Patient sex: M
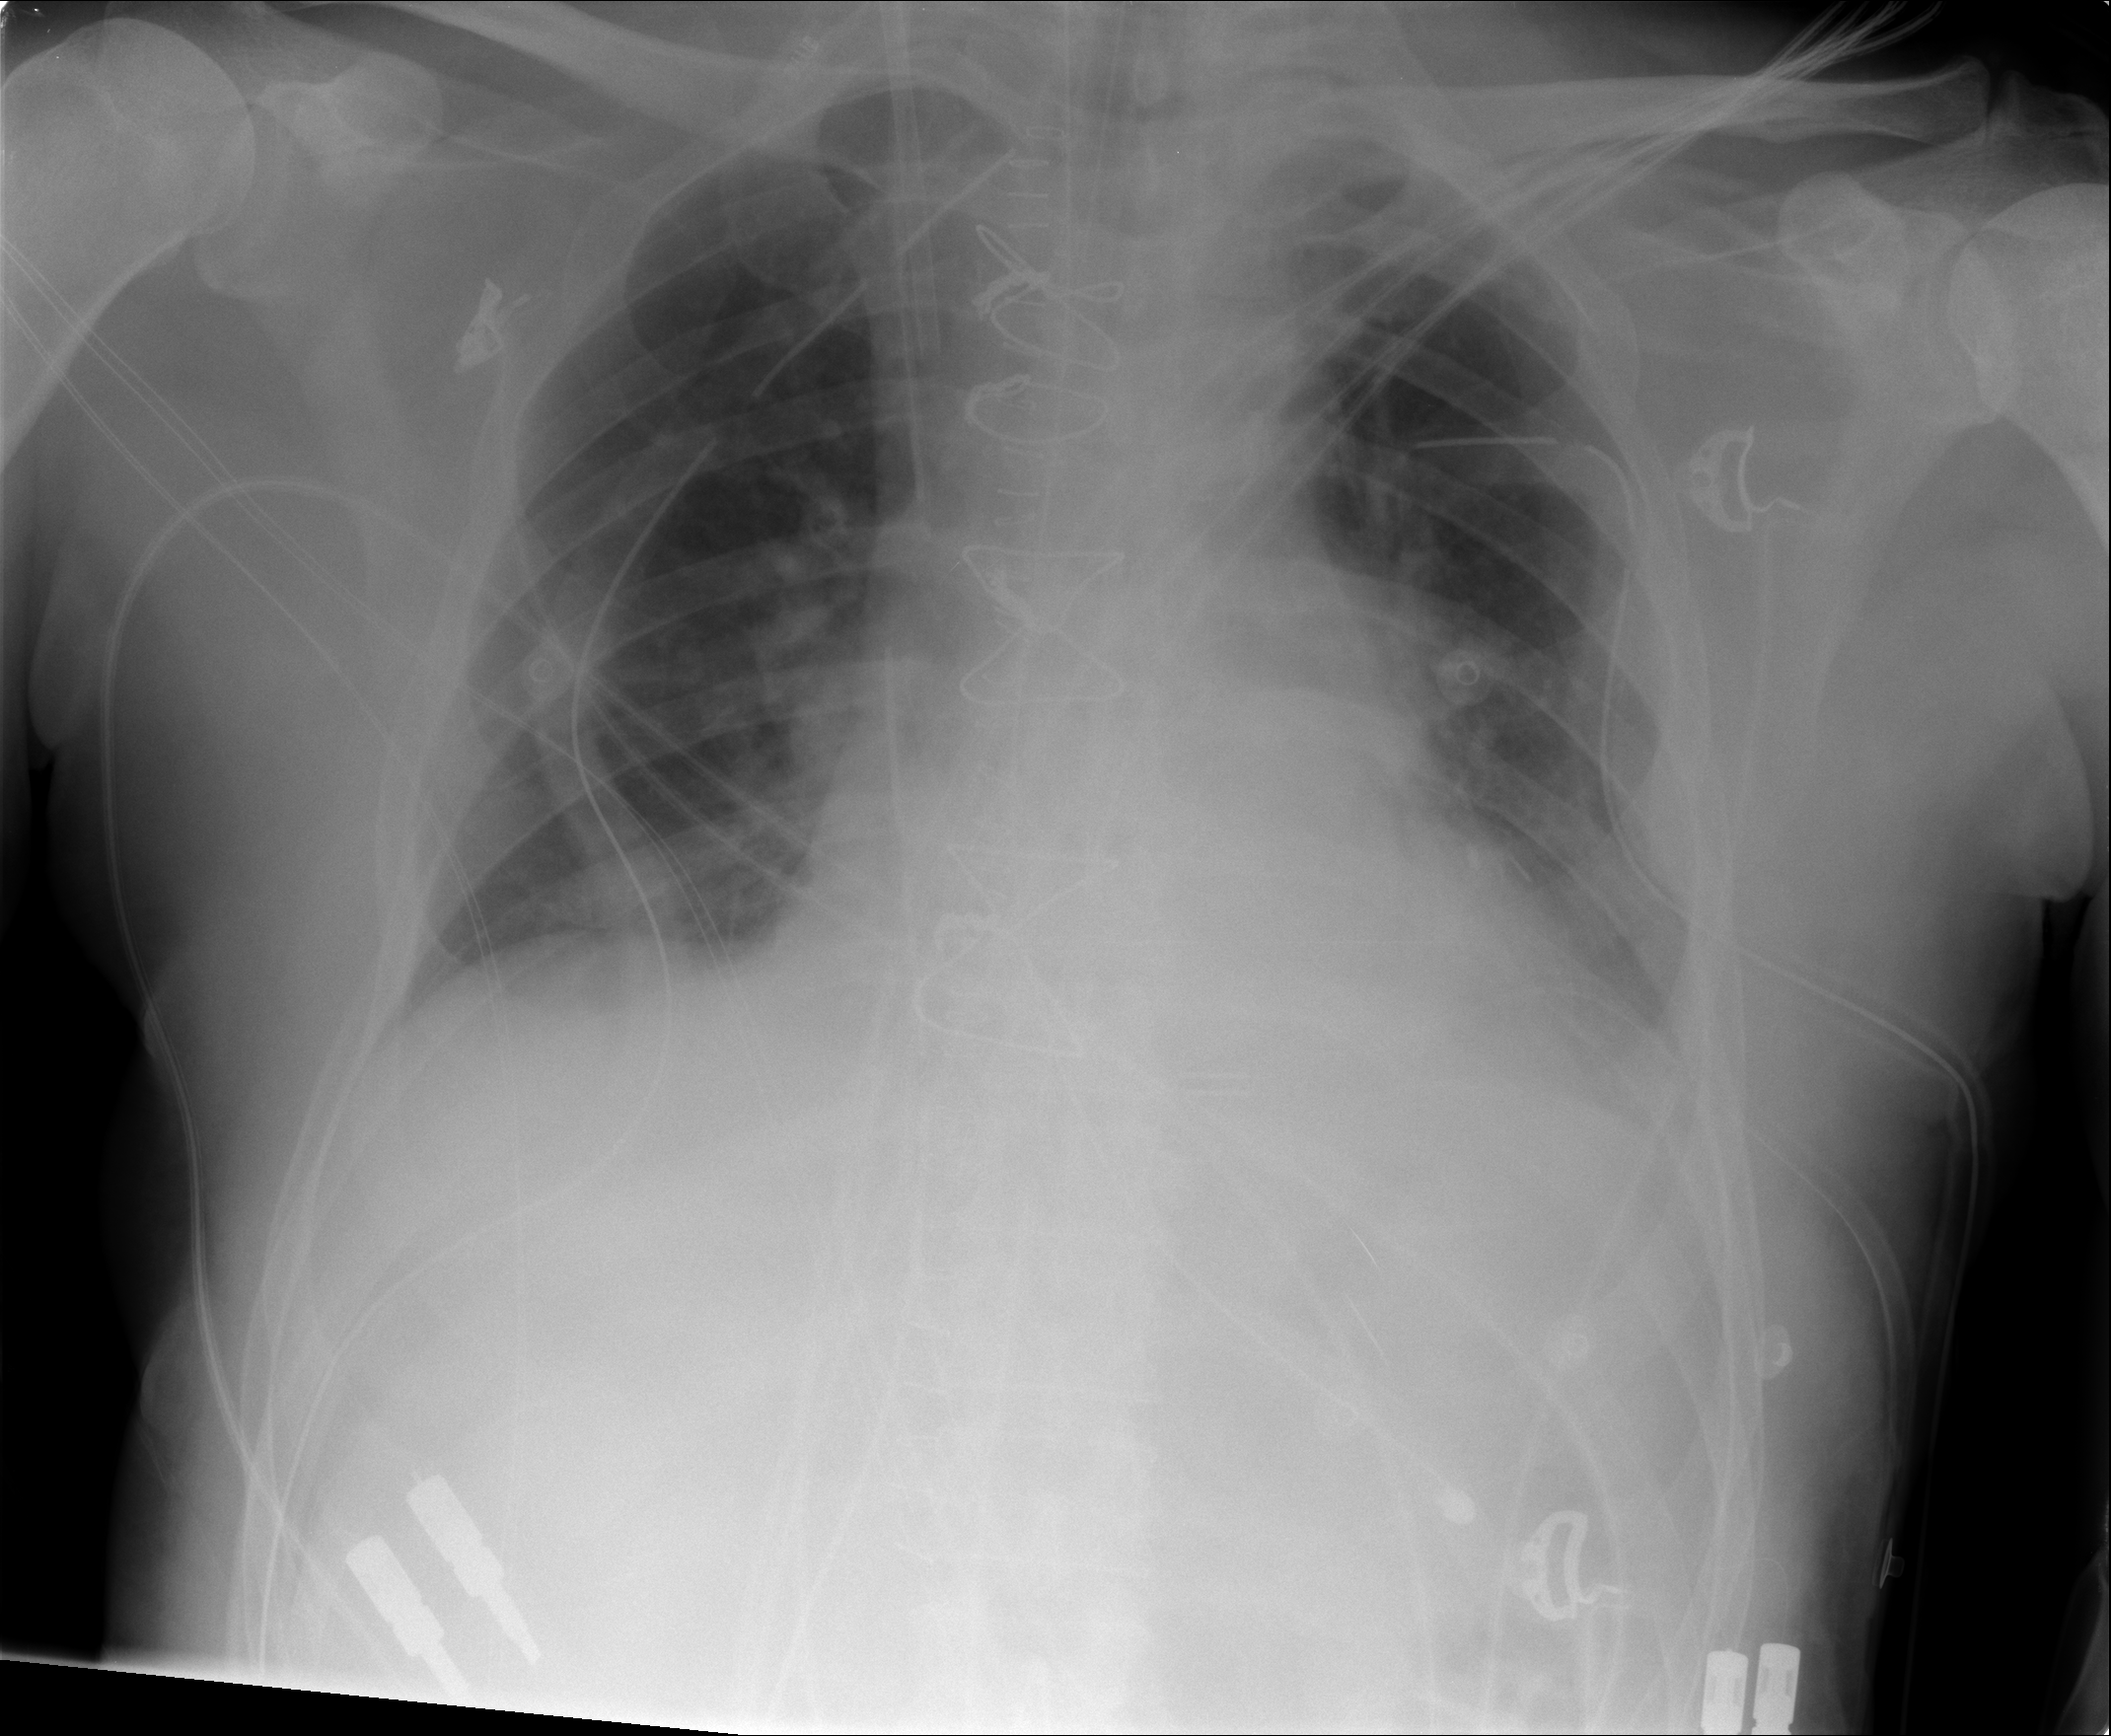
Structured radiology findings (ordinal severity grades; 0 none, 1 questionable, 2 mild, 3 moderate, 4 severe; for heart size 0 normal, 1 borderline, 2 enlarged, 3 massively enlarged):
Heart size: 1
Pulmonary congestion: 2
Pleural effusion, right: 0
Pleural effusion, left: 0
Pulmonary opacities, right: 2
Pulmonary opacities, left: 1
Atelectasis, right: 2
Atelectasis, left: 2